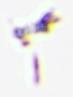
Label: Detritus